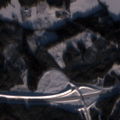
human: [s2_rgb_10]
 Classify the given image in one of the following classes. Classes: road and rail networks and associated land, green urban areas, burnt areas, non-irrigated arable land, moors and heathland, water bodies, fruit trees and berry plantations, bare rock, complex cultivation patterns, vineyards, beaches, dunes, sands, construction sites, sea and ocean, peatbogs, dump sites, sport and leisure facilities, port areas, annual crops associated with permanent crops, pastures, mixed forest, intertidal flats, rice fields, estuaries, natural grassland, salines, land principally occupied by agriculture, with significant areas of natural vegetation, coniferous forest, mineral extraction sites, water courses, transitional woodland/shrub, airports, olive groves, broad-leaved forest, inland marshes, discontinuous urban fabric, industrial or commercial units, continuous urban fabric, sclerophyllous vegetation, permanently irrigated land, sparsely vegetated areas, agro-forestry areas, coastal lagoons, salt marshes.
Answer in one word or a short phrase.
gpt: construction sites, land principally occupied by agriculture, with significant areas of natural vegetation, coniferous forest, transitional woodland/shrub